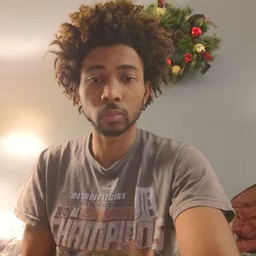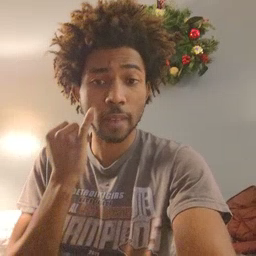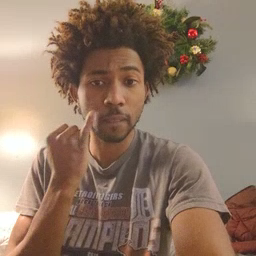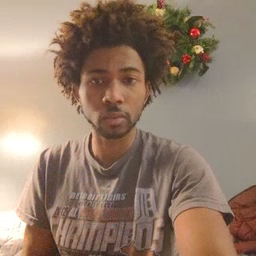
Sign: if